Question: I have a form in which there are input fields for mobile number ,name and email.I have two buttons add and group.Add button add new records of the selected records.Group button is used to create a group of selected fields on the records.So when you click on group button it will ask whether to create a group or not.If yes then it will create a group named as 0 or 1.But I want to give some name(user should type the name to be given) to the group.Please tell me how to do.This is the <URL> and this is the screenshot
This is the jquery
'''
var val = 0;
var groupTrCount = 0;
$(document).ready(function () {
var obj={};
$('#btn1').click(function () {
if ($(".span4").val() != "") {
$("#mytable").append('<tr id="mytr' + val + '"></tr>');
$tr=$("#mytr" + val);
$tr.append('<td class="cb"><input type="checkbox" value="yes" name="mytr' + val + '" checked ></td>');
$(".span4").each(function () {
$tr.append("<td >" + $(this).val() + "</td>");
});
var arr={};
name=($tr.find('td:eq(1)').text());
email=($tr.find('td:eq(2)').text());
mobile=($tr.find('td:eq(3)').text());
arr['name']=name;arr['email']=email;arr['mobile']=mobile;
obj[val]=arr;
val++;
} else {
alert("please fill the form completely");
}
});
$(document).on('click', '#btn2',function () {
var creat_group = confirm("Do you want to creat a group??");
if (creat_group) {
console.log(obj);
$("#groupsTable").append('<tr id="groupTr' + groupTrCount + '"></tr>');
$tr=$("#groupTr" + groupTrCount);
$tr.append("<td >" + groupTrCount + "</td>");
var userColumn = "<ul>";
$('#mytable tr').filter(':has(:checkbox:checked)').each(function() {
var count=0;
$(this).find('td').each(function() {
if(count == 1){
userColumn+= "<li>" + $(this).html() + "</li>" ;
}
count++;
});
});
userColumn+="<ul>";
$tr.append("<td >" +userColumn+ "</td>");
groupTrCount++;
}
});
$(document).on('change','#mytable input:checkbox',function () {
if(!this.checked)
{
key=$(this).attr('name').replace('mytr','');
alert(key);
obj[key]=null;
}
});
});
'''

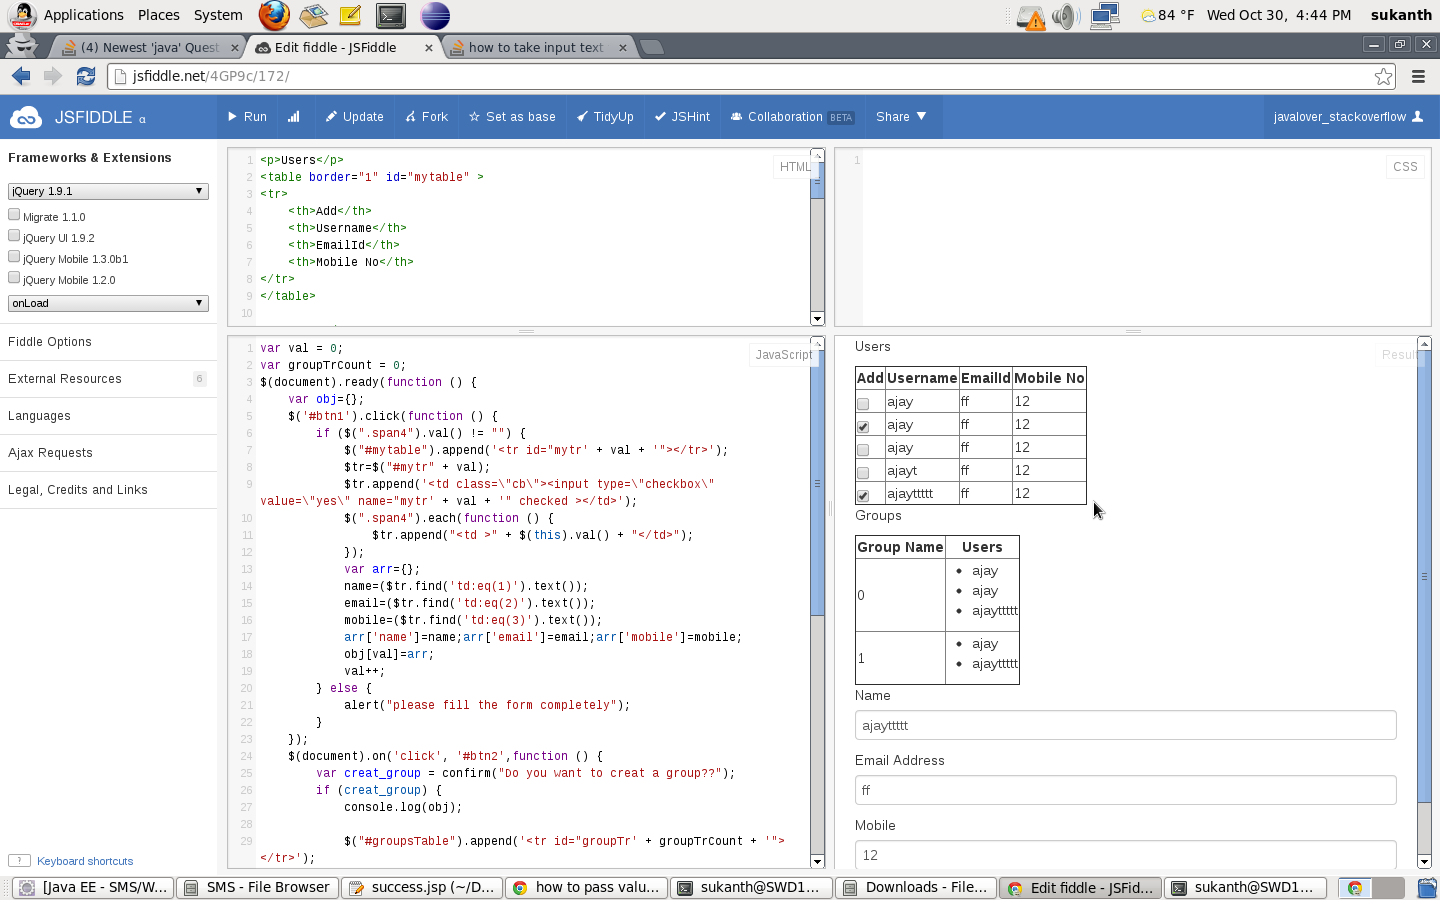
Answer: If you want to add a named group use 'prompt' instead of 'confirm'. This will open a popup where the user can enter a group name. <URL>
'''
$(document).on('click', '#btn2',function () {
var creat_group = prompt("Name your group??");
if (creat_group) {
console.log(obj);
$("#groupsTable").append('<tr id="groupTr' + groupTrCount + '"></tr>');
$tr=$("#groupTr" + groupTrCount);
$tr.append("<td >" + creat_group + "</td>");
var userColumn = "<ul>";
$('#mytable tr').filter(':has(:checkbox:checked)').each(function() {
var count=0;
$(this).find('td').each(function() {
if(count == 1){
userColumn+= "<li>" + $(this).html() + "</li>" ;
}
count++;
});
});
userColumn+="<ul>";
$tr.append("<td >" +userColumn+ "</td>");
groupTrCount++;
}
});
'''